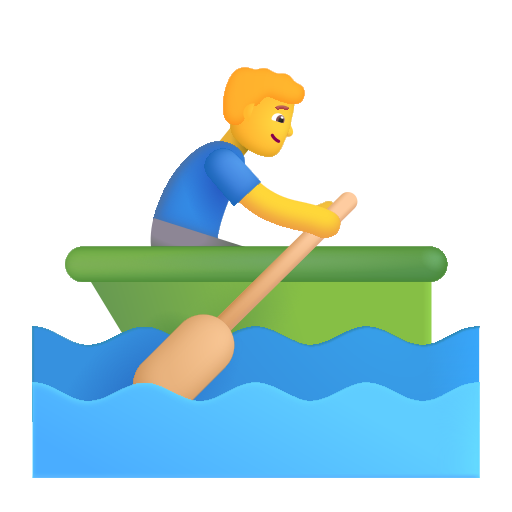
man rowing boat color default